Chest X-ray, AP view. Patient: 61 years old, sex M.
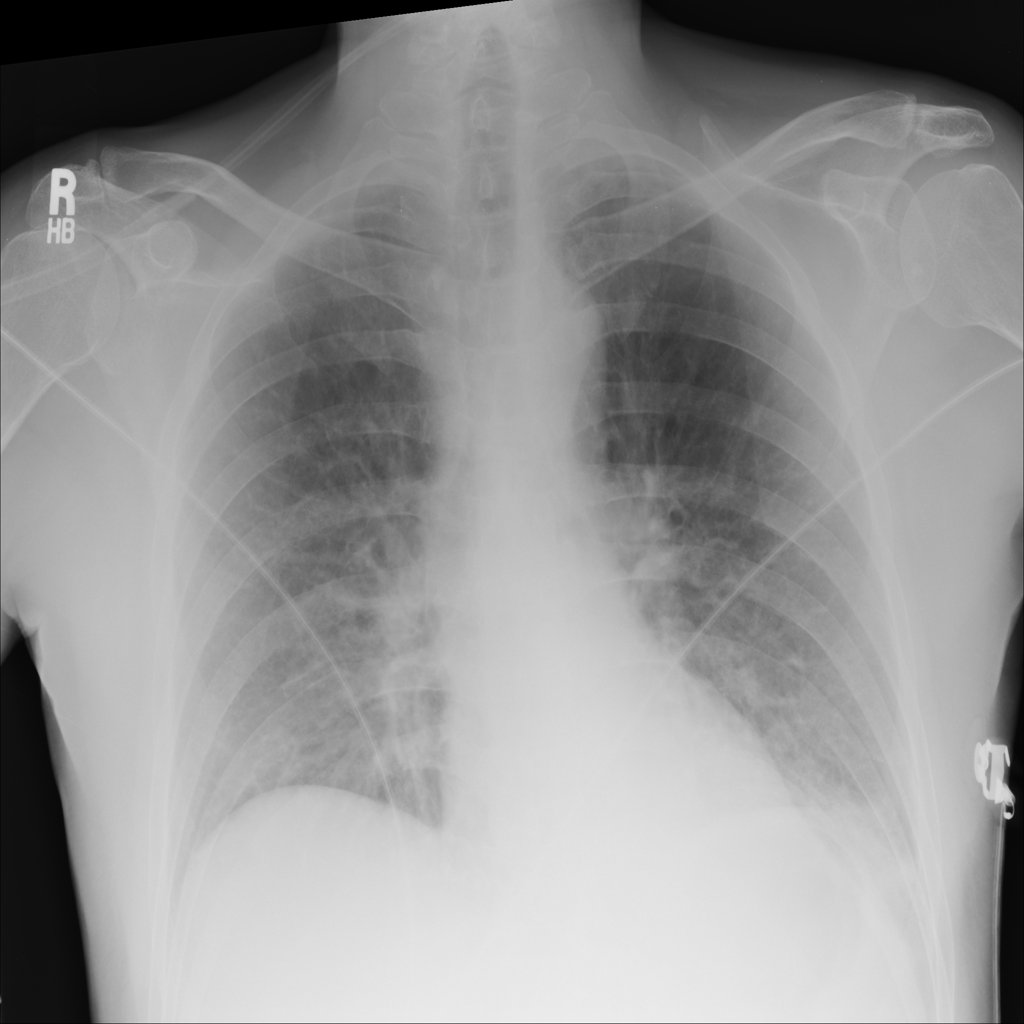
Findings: Infiltration